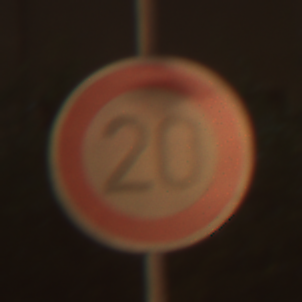
Verkehrszeichen: Geschwindigkeit20
Umgebung: Outdoor, Urban
Tageszeit: Night
Wetter: Clear
Licht: Artificial
Jahreszeit: NotSpecified
Kontrast: HighContrast